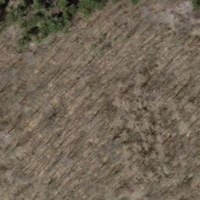
EUNIS habitat code: 44
Species observed at this site:
Rubus ulmifolius
Vincetoxicum hirundinaria